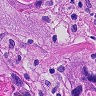
Metastatic tissue present: yes